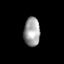
Tissue: lung
Cell type: Others
Senescence score: 0.2045
Nuclear area (px): 463
Mean DAPI intensity: 157.099